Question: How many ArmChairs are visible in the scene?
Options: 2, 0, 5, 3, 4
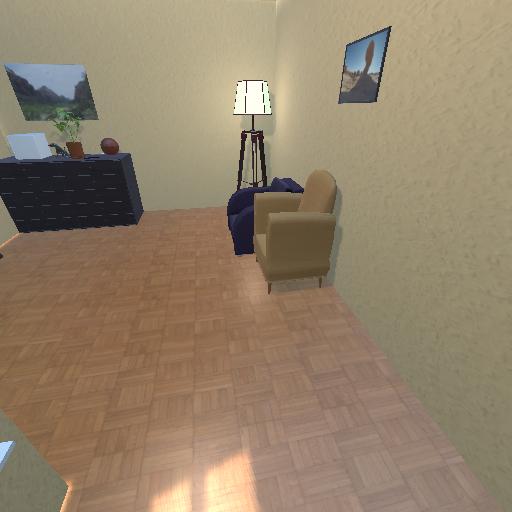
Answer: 2